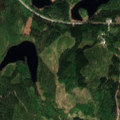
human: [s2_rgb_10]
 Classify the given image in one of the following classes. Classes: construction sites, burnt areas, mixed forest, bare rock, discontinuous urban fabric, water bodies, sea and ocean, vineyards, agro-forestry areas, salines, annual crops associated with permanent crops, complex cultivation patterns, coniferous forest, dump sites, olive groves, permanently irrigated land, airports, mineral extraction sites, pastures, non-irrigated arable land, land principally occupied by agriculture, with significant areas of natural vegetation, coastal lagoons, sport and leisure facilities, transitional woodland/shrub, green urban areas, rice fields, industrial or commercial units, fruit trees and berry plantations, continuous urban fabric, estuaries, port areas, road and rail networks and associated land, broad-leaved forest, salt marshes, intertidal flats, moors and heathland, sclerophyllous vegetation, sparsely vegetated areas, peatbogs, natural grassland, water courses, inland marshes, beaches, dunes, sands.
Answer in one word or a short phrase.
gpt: mixed forest